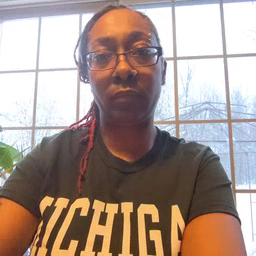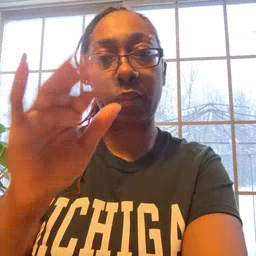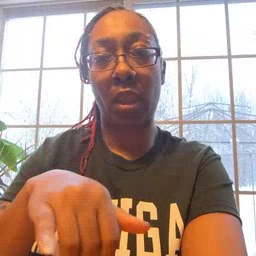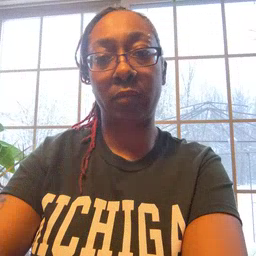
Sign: that